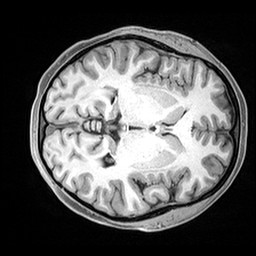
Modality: T1w
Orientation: axial
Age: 23
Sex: female
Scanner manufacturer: siemens
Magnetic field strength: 3 T
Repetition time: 2.4 s
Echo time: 0.00217 s